В длинном бруске, имеющем форму разностороннего параллелепипеда $(a>b \gg c)$ и сделанном из полупроводникового материала InSb, течет ток $I$ в направлении ребра $a$. Брусок находится в магнитном поле, направление вектора индукции $B$ которого совпадает с ребром $c$. Переносчики тока в InSb- электроны, которые движутся в электрическом поле с напряженностью $\vec{E}$ со средней скоростью $v=u E$ (коэффициент $u$ называется подвижностью электронов). При наличии магнитного поля необходимо учитывать действие силы Лоренца на электроны — направление вектора напряженности в этом случае не будет параллельно электрическому току. Этот феномен известен как эффект Холла.
Определите модуль и направление вектора напряженности электрического поля в бруске.
Вычислите разность потенциалов между противоположными точками на поверхности бруска в направлении ребра $b$.
Получите аналитическое выражение для постоянной компоненты разности потенциалов, найденной в п. 3, если сила тока и индукция магнитного поля меняются по законам: $I=I_{0} \sin \omega t$, $B=B_{0} \sin (\omega t+\varphi)$.
Спроектируйте (и объясните) электрическую цепь, в которой возможно использование результата 3 для измерения мощности, потребляемой электрическим аппаратом, включенным в сеть переменного тока. Используйте такие данные: подвижность электронов в InSb $u=7.8~м^2/(В\cdot с) ;$ концентрация электронов $n=2.5 \cdot 10^{22}~м^{-3} ;$ $I=1~А$; $B=0.1~Тл$; $b=1.0~см$; $c=1~мм$; $e=1.6 \cdot 10^{-19}~Кл$.
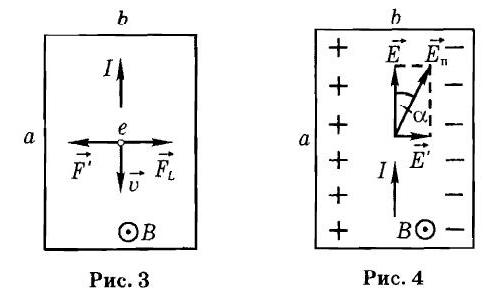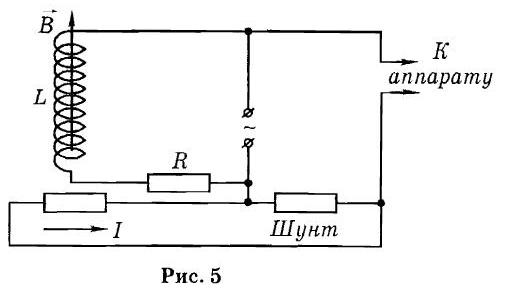
Определите модуль и направление вектора напряженности электрического поля в бруске.
Решение: Под действием силы Лоренца происходит перераспределение электронов по поверхности бруска. Электроны движутся до тех пор, пока сила $\vec{F^{\prime}}$, действующая на них со стороны электрического поля с напряженностью $\vec{E}^{\prime}$, которое создается возникшими поверхностными зарядами, не уравновесит силу Лоренца $\vec{F}_{l}$ (рис. 3): $$ \begin{gathered} F_{l}=F^{\prime}, e v B=e E^{\prime}, \\ E^{\prime}=v B. \end{gathered} $$ Полная напряженность $\vec{E}_{п}$ электрического поля в бруске (рис. 4) равна $$ \vec{E}_{п}=\vec{E}+\vec{E}^{\prime} $$ Так как сила тока $I$ в бруске равна $I= nevcb$, то $$ v=\frac{I}{n e c b}, E^{\prime}=v B=\frac{I B}{n e c b}, \quad E=\frac{v}{u}=\frac{I}{n e c b u}. $$ Тогда $$ \begin{gathered} E_{п}=\sqrt{E^{2}+E^{\prime 2}}=\frac{I}{ necb } \sqrt{\frac{1}{u^{2}}+B^{2}} \approx 4.1 В/м, \\ \alpha=\operatorname{arctg}\left(E^{\prime} / E\right)=\operatorname{arctg}(B u) \approx 38^{\circ} . \end{gathered} $$
Ответ: $$ E_{п}=\frac{I}{ necb } \sqrt{\frac{1}{u^{2}}+B^{2}} \approx 4.1 В/м $$ $$ \alpha=\operatorname{arctg}(B u) \approx 38^{\circ} $$

Вычислите разность потенциалов между противоположными точками на поверхности бруска в направлении ребра $b$.
Решение: В направлении ребра $b$ возникнет напряжение $$ U=E^{\prime} b=\frac{I B}{n e c}=2.5 \cdot 10^{-2}~В $$
Ответ: $$ U=\frac{I B}{n e c}=2.5 \cdot 10^{-2}~В $$

Получите аналитическое выражение для постоянной компоненты разности потенциалов, найденной в п. 3, если сила тока и индукция магнитного поля меняются по законам: $I=I_{0} \sin \omega t$, $B=B_{0} \sin (\omega t+\varphi)$.
Решение: Напряжение $U$ будет изменяться по закону $$ \begin{aligned} U=& \frac{I B}{n e c}=\frac{1}{n e c} I_{0} \sin \omega t \cdot B_{0} \sin (\omega t+\varphi)=\\ &=\frac{I_{0} B_{0}}{2 n e c} \cos \varphi-\frac{I_{0} B_{0}}{2 n e c} \cos (2 \omega t+\varphi) . \end{aligned} $$ Таким образом, напряжение имеет постоянную составляющую $$ U_{0}=\frac{I_{0} B_{0}}{2 n e c} \cos \varphi. $$
Ответ: $$ U_{0}=\frac{I_{0} B_{0}}{2 n e c} \cos \varphi $$

Спроектируйте (и объясните) электрическую цепь, в которой возможно использование результата 3 для измерения мощности, потребляемой электрическим аппаратом, включенным в сеть переменного тока.
Решение: Мощность, потребляемая аппаратом, равна $P=I U \cos \varphi_{1}$, где $I$ и $U$ — действующие значения силы тока и напряжения, $\varphi_{1}$ — разность фаз колебаний силы тока и напряжения. Постоянная составляющая напряжения вдоль ребра $b$ бруска $U_{0} \sim I_{0} B_{0} \cos \varphi_{2}$, где $\varphi_{2}$ — разность фаз колебаний тока и индукции магнитного поля. Если аппарат включить так, как показано на рис. 5, то при выполнении условия $R \gg \omega L$ сила тока в катушке, а значит, и индукция магнитного поля будут пропорциональны напряжению на аппарате, сила тока в бруске будет пропорциональна силе тока в аппарате и $\varphi_{1}=\varphi_{2}=\varphi . \mathrm{B}$ этом случае постоянная составляюшая напряжения вдоль ребра $b$ бруска будет пропорциональна мощности, потребляемой аппаратом: $$ U_{0} \sim I_{0} B_{0} \cos \varphi \sim I U \cos \varphi=P $$
Темы:
T, Электромагнетизм, Международные, Движение в магнитном поле, 1985, Эффект Холла